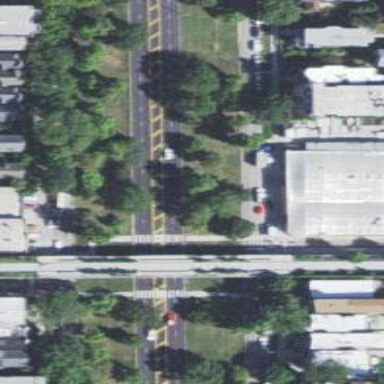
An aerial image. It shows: Footway that serves as traffic island.